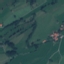
Label: Pasture